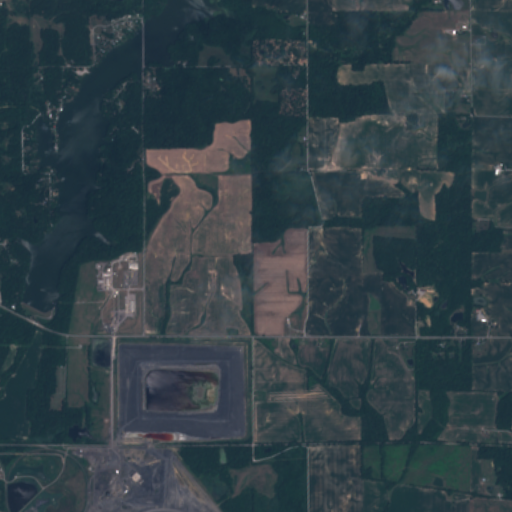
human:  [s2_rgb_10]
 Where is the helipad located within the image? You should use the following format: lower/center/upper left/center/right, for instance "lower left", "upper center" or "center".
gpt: The helipad is located in the center left of the image.
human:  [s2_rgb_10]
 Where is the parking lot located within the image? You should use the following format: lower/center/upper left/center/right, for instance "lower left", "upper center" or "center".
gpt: The parking lot is located in the upper left of the image.
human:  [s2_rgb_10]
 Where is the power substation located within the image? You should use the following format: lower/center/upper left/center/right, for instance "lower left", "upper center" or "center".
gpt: The power substation is located in the lower left of the image.
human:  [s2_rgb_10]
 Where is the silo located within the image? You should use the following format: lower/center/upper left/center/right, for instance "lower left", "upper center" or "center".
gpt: The silo is located in the upper right of the image.
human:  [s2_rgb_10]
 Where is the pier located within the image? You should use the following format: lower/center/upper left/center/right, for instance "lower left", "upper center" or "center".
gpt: The pier is located in the upper left of the image.
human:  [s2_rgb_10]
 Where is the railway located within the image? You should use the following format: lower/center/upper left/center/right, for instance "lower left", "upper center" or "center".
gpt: The railway is located in the lower of the image.
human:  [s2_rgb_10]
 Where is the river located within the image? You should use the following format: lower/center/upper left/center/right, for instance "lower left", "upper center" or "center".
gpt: The river is located in the lower of the image.
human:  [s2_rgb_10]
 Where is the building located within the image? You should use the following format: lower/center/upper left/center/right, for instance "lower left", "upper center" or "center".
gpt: There is no building in the image.